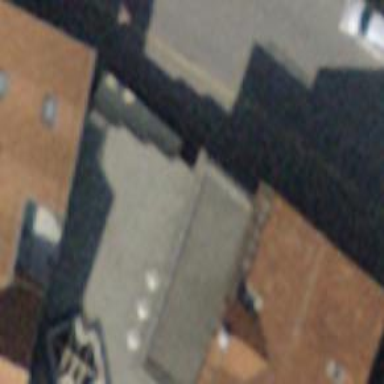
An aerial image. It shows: Bakery.